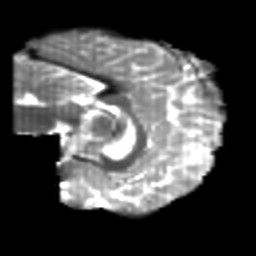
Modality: T2w
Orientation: sagittal
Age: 24
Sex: male
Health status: healthy
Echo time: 0.074 s